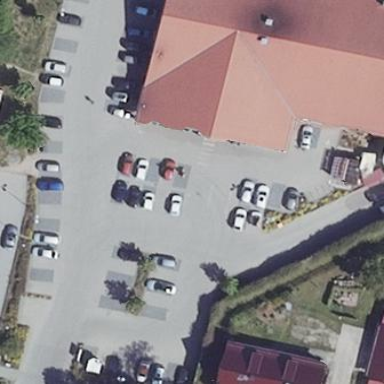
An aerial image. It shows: Parking area with surface.